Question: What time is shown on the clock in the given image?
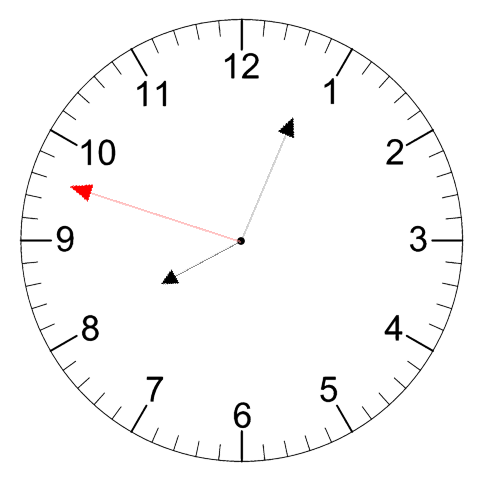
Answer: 08:03:48